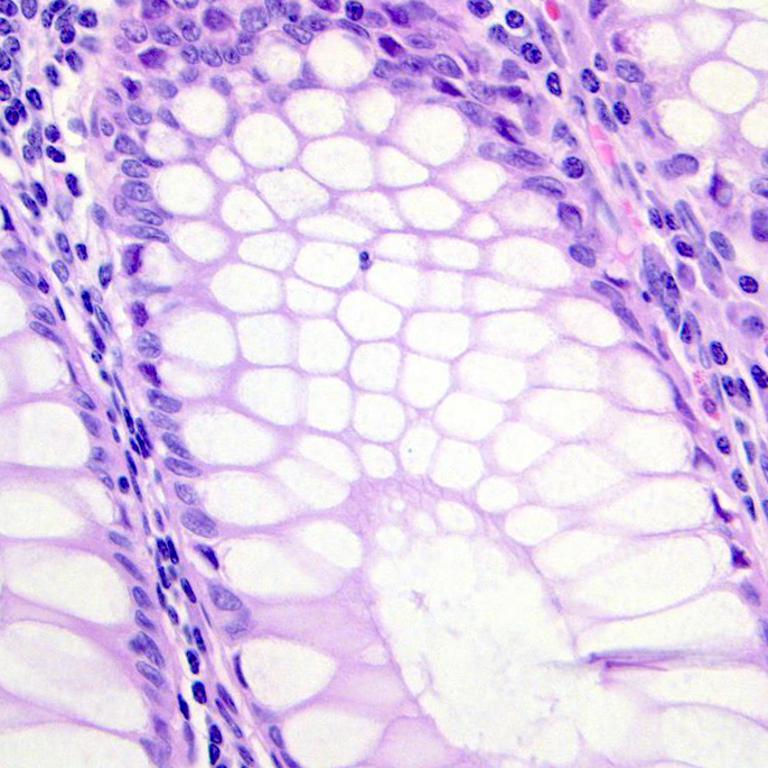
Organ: colon
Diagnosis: benign